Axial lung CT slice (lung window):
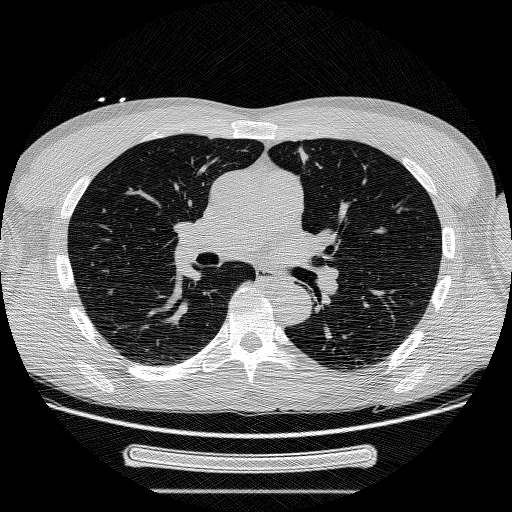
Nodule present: yes
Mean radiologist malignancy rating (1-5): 4.333